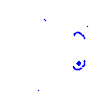
Particle: proton